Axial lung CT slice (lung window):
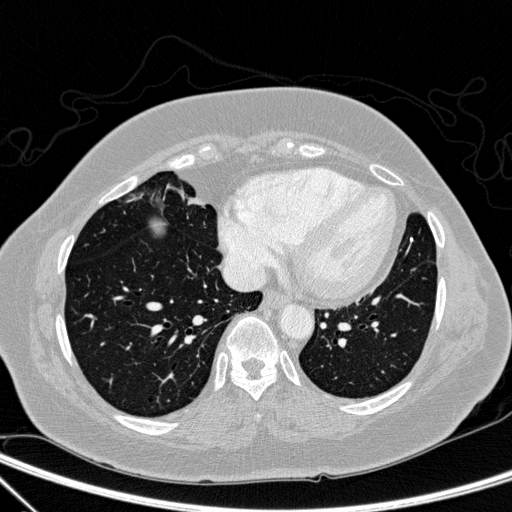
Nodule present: no